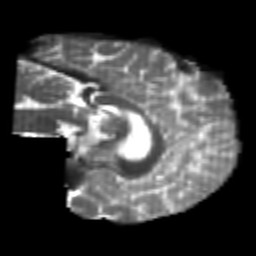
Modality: T2w
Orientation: sagittal
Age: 26
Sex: male
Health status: healthy
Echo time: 0.074 s